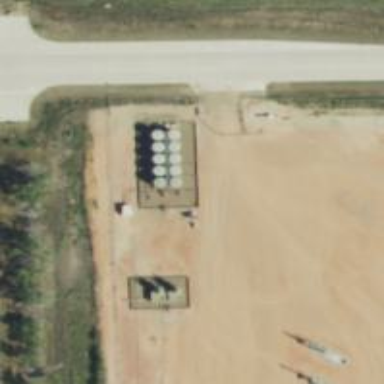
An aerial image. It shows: Storage tank with man-made structure.